Field crop: maize
Growth stage: 2
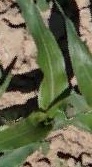
Species: maize